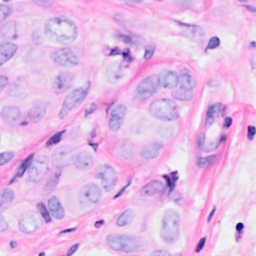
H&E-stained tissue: Breast